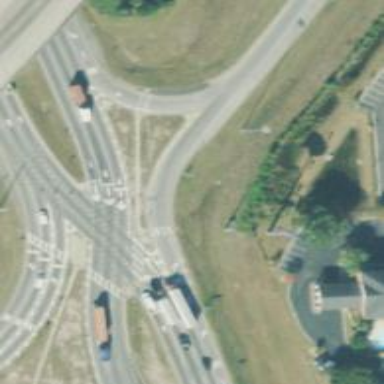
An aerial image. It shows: Motorway link with Diverging Diamond Interchange (DDI) junction.